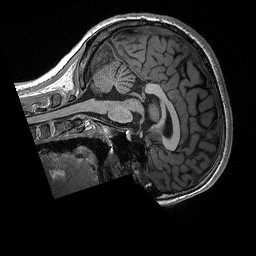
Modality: T1w
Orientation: sagittal
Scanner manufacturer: siemens
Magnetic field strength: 3 T
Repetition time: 2.3 s
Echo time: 0.00298 s